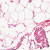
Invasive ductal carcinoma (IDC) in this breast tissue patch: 0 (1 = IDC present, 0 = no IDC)